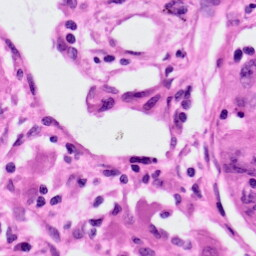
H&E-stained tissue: Lung